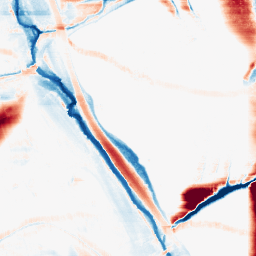
Category: morphological
Decomposition family: morphological_rect
Decomposition parameters: operation: average
width: 50
height: 10
Upsampling method: edge_directed
Upsampling parameters: scale: 4
Upsampling scale: 4